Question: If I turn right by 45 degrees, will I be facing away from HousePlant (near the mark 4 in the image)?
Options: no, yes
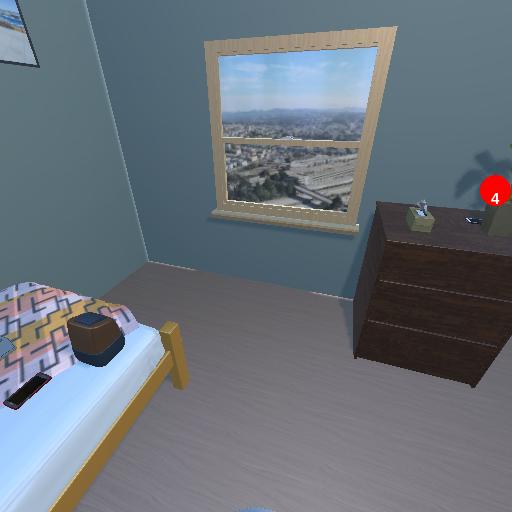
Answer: no